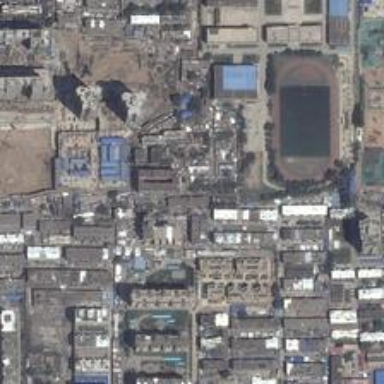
The dark-colour playground is hemmed in lush trees .